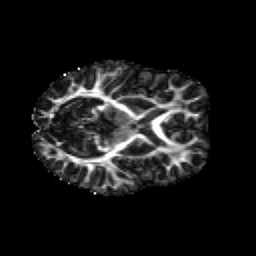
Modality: FA
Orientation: axial
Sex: male
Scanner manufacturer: siemens
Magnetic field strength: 3 T
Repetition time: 5 s
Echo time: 0.071 s